Question: I am currently developing a web application using 'jQuery'.
The layout for the same goes as shown in the figure given below:

The orange color box at the very back should be 100% in height and width with some margin like 5px or so.
The logo and the tab-bar are placed as shown and are about 50px in height. But tab-bar should take size as shown with some margin.
The tab content should occupy the remaining height and should scroll for the contents it occupies.
Similar structure is required for the internal menubar and tab content.
Can anyone please suggest the layout method to employ?
Or how can I manipulate different heights/widths?
The requirement also suggests a responsive window i.e. the width/height to manipulate on resize.
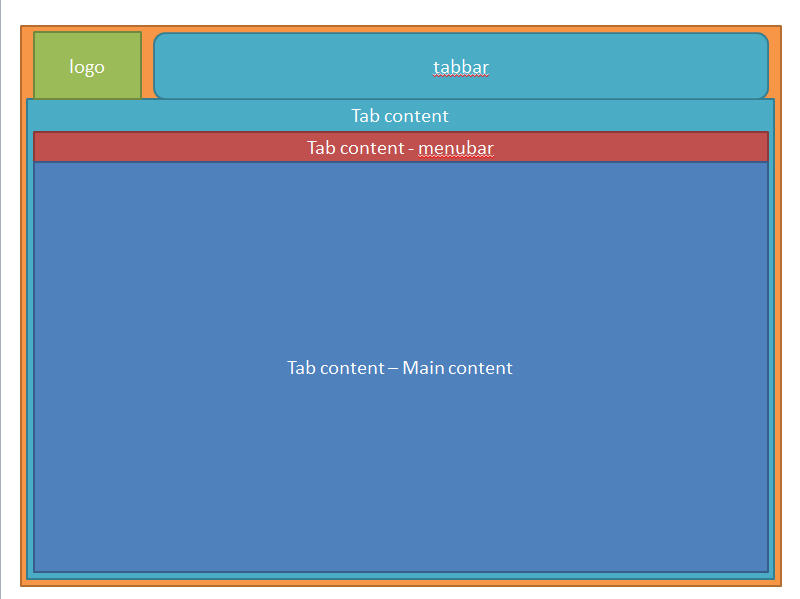
Answer: The <URL> I said I'd make.
As you'll see, I make use of jQueryUI for the "tabs" layout and simply "add" a few things. The few things I "Add" are simple and the jQueryUI alreqady provides a strong CSS with which to manipulate to get desired result. Also attached to that page is a theme-switcher, so you could see what it would look like using different jQueryUI Default Themes.
I'll try to explain the process as shortly as possible without being to vague.
## HTML
I first start with a basic page wrapper. Not too necessary, but it provides a nice "element" with which to work inside of and possibly make manipulations for page layout change in otherways in the future. For now it simply holds our page "padding" of 5px. The HTML and BODY tags will be set to a default and should not be manipulated beyond that as height and other properties begin to take different meanings for these tags in different browsers.
I then place 2 divs inside this wrapper, again, these could be done without depending on your needs. I like these 2 divs and use this alot because it provides "vertical align -> middle" as one might expect. The first, parent, is a div with class 'table'. This will have its 'display' set to table to provide a "table-like" layout but still have the ability to do things like "round the corners" or, as in my case, set height! The second, child, is the same except it will have a class and style as 'table-cell', respectively. This allows us to set something like 'vertical-align: middle;' and ensure that this element is in the vertical middle of the page/table element. Again, with your layout, this may seem unneccessary, but I don't know your full expected end result and I'm trying to give as much "fluid dynamics" to the page as possible.
Finally, I first insert the jQueryUI tabs HTML in their expected layout, with 2 small differences. I place our "logo" in a custom span tag just before the 'ul'. I also take the 'ui-tab-panel'(s) and place them in their own container. This helps us adjust the height of our tabs area as needed. I also gave this container overflow, so even tho overflow maybe hidden on the body, it's still available for the tabs. (see also: <URL>
'''
<div class="page-wrapper">
<div class="table">
<div class="table-cell">
<div id="tabs">
<span class="my-logo">
<img src="http://www.w3.org/html/logo/downloads/HTML5_Logo_512.png" alt="logo here" />
</span>
<ul>
<li><a href="#tabs-1">Nunc tincidunt</a></li>
<li><a href="#tabs-2">Proin dolor</a></li>
<li><a href="#tabs-3">Aenean lacinia</a></li>
</ul>
<div class="ui-tabs-panel-container">
<div id="tabs-1">
<<p> ... </p>
</div>
<div id="tabs-2">
<p> ... </p>
</div>
<div id="tabs-3">
<p> ... </p>
</div>
</div>
</div>
</div>
</div>
</div>
'''
## CSS
As I mentioned before, jQueryUI provides us with a strong CSS to work with already. As you might have noticed, I made use of some of this by using their predefined class names throughout the HTML. This established things like 'background', 'color', and even 'font-family' and more! Now that that is over with, let's layout our page mechanics first. As I mentioned, I give a very "direct" set of properties to 'HTML' and 'BODY'. This will help eliminate "Cross-browser-issues". I also provided a background color, tho you could set that at one of the children levels. This was done just to show you where HTML, BODY exist.
I then set our "frame" elements. '.page-wrapper' will provide our page wrapping, sizing will come from within, so there is no need to deal with it here. The '.table' and '.table-cell' provide display exactly as their name suggest. As previously mentioned, this provides a nice ability to maintain an element in the exact "center" of something, even vertically!
Now we manipulate our tabs and content. I use '#tabs' throughout to maintain "name-spacing". This will not only help with any "css overrides" on jQueryUI presets, but also helps keep page layout confusions to a minimum. This is always a good thing.
The first thing I manipulate is the placement and setting of our custom span for the logo. Then, of course, I have to change the 'ul' to next to it. Thus I look at the CSS for the 'ul's class. If I open edit tools in a browser, I can see the ul is given the classname 'ui-tabs-nav' and I can see it has a margin setting. If I play with the 'margin-left' of this ul I can see that nothing is affected but the left side of the ul. PERFECT! Here is what I must manipulate to set our log in its "own space".
Finally, I simply set our tabs container (given custom class name, 'ui-tabs-panel-container', made to match jQueryUI) to have overflow, so that if any content exceeds our page height, it can still be scrolled within this element.
'''
html, body {
background-color: #ADDFFF;
height: 100%;
padding: 0;
margin: 0;
overflow: hidden;
width: 100%;
}
.page-wrapper {
padding: 5px;
}
.table { display: table; }
.table-cell { display: table-cell; vertical-align: middle; }
#tabs .my-logo {
display: inline-block;
float: left;
height: 2em;
margin: .5em 0 0;
padding: 0;
width: 2em;
}
#tabs .my-logo img {
max-height: 100%;
max-width: 100%;
float: left;
}
#tabs .ui-tabs-nav {
margin-left: 2em;
}
#tabs .ui-tabs-panel-container {
overflow: auto;
}
'''
## JS
Finally, the easy work. I write a function to set the height of our tabs content area, since it will be "filling" the rest of the page. This take a little thought, but not hard to figure out. With the function written, I simply add it to the window resize event and call that event right after. This way it's resized on load, thus giving us our "end height" for first view. I also establish the tabs, although not much work there since I'm just making "default tabs". Feel free to experiment, go wild!
'''
// the following will resize our tabs content area and account for all the spacing neccessary
function setContentHeight(e) { return $(window).innerHeight() - $(this).offset().top - 10; } // -10 to account for padding
$(function() { // our on page load call
$("#tabs").tabs(); // establish tabs
// add ability to resize tabs content area on window resize, then call resize event
$(window).resize(function(e) { $("#tabs .ui-tabs-panel-container").height(setContentHeight) }).resize();
})
'''
As for the layout of tab content, it's all up to you and your imagination. Hopefully this will give you a good idea of where to get started though! Good luck!